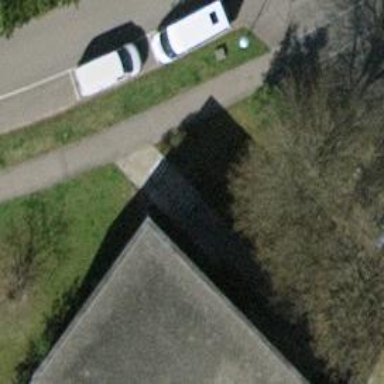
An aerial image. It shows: Steps with paving stones surface. There is also ramp present.